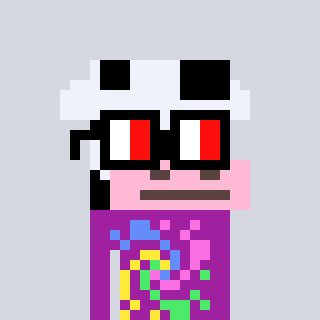
a pixel art character with square glasses with black frames and red eyes, a cow-shaped head and a magenta-colored body on a cool background